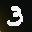
Label: 3